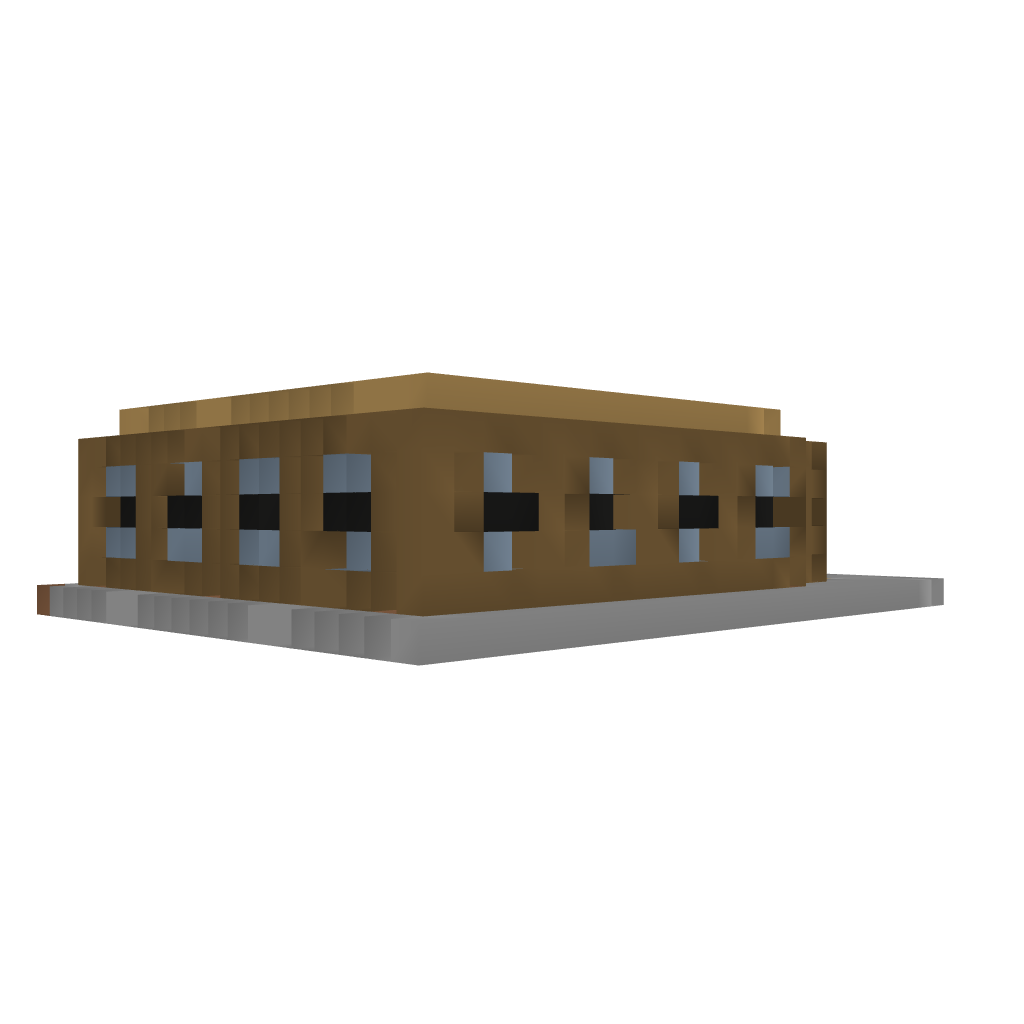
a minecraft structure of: Small Medieval House